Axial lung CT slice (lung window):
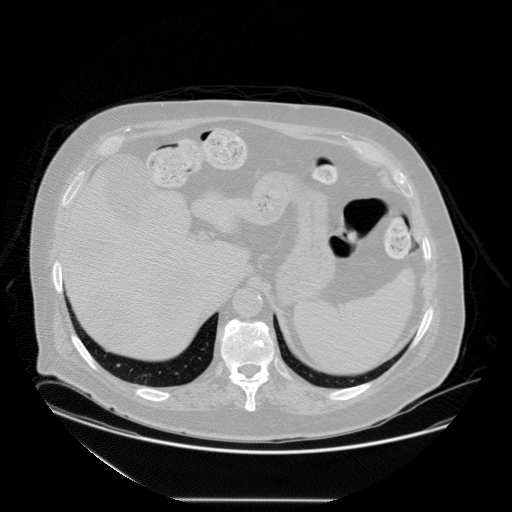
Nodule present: no